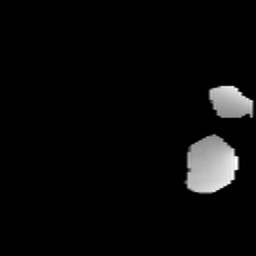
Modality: T2w
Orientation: sagittal
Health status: healthy
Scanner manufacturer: siemens
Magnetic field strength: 3 T
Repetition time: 10.6 s
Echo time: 0.092 s